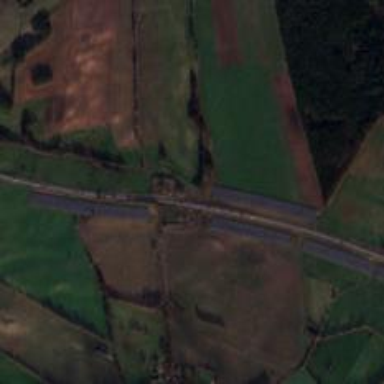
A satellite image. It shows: Motorway junction.